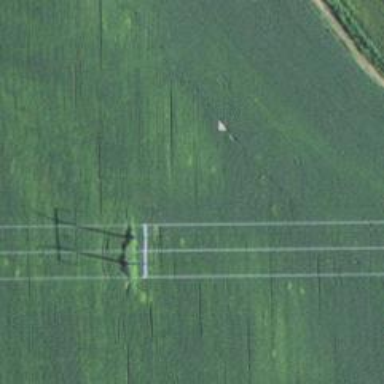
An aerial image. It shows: Power tower.